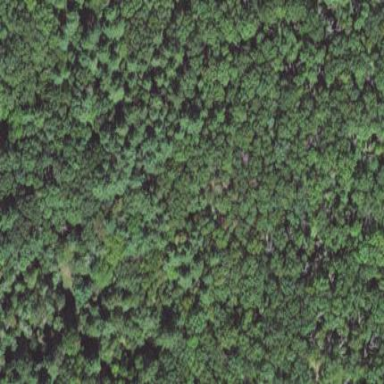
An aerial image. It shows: Woodland with needle-leaved trees.